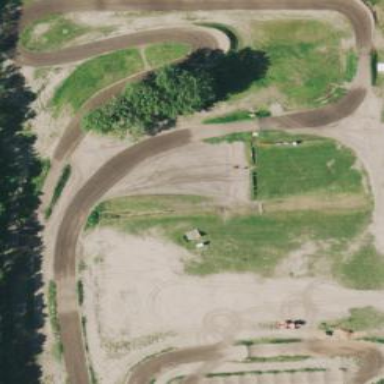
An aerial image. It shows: Dirt raceway for motor sports.